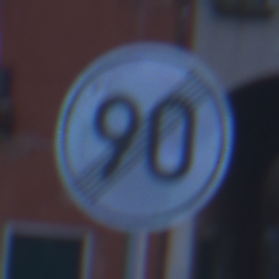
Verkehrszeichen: EndeGeschwindigkeit90
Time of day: Dawn
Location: Outdoor (Urban)
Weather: PartlyCloudy
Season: NotSpecified
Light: Natural